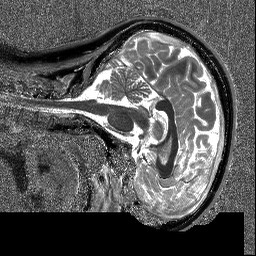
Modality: T1map
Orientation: sagittal
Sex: female